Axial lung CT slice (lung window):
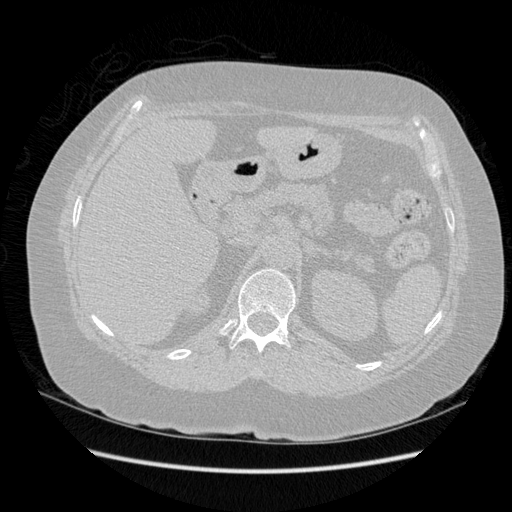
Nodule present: no